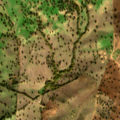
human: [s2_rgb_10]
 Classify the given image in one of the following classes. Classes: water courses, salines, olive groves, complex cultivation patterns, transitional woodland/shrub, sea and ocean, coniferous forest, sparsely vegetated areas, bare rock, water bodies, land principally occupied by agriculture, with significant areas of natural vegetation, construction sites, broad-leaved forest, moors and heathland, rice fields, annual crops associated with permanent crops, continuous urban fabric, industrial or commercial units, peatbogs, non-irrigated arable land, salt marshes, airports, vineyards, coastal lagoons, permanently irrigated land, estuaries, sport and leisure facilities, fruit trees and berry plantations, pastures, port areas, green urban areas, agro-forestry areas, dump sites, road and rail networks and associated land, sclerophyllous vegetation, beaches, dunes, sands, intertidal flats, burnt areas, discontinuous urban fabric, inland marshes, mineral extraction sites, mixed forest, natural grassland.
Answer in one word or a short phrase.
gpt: non-irrigated arable land, olive groves, pastures, agro-forestry areas